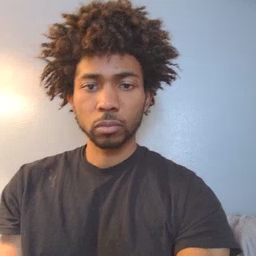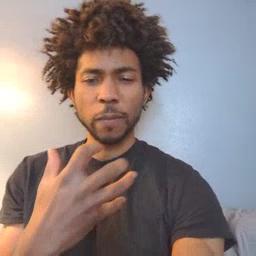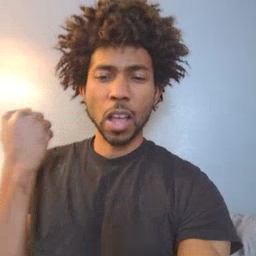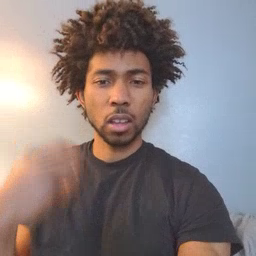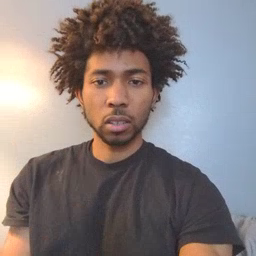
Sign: fast